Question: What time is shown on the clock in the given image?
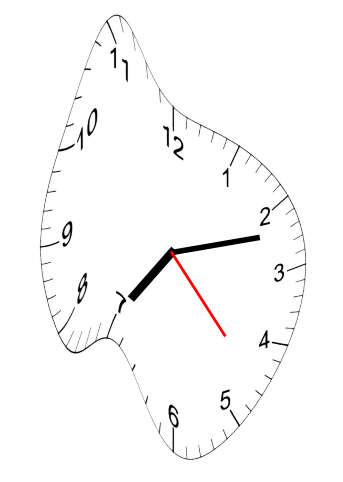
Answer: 07:12:23